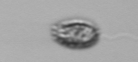
Label: Pseudochattonella_farcimen